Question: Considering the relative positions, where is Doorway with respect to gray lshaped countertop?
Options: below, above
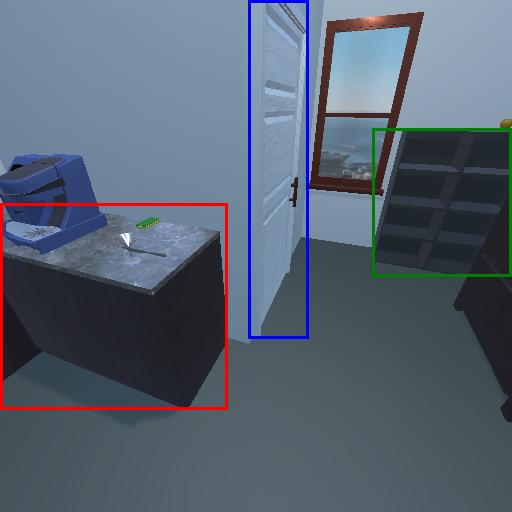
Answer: below